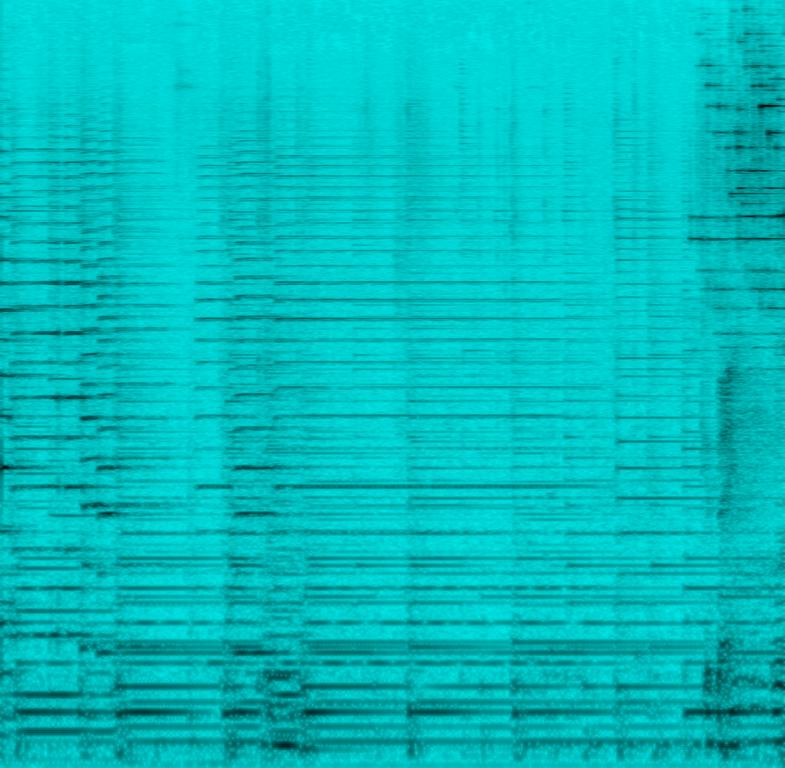
The low quality recording features a live performance that consists of fruity male vocal singing over accordion melody, acoustic rhythm guitar chords and shimmering bells. It sounds emotional and hopeful. The recording is a bit noisy and in mono, as it was probably recorded with a phone.